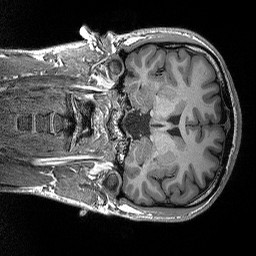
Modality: T1w
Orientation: coronal
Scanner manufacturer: siemens
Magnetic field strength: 3 T
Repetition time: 2.3 s
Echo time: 0.00298 s